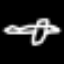
Label: airplane